Field crop: maize
Growth stage: 1
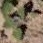
Species: chenopodium